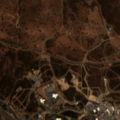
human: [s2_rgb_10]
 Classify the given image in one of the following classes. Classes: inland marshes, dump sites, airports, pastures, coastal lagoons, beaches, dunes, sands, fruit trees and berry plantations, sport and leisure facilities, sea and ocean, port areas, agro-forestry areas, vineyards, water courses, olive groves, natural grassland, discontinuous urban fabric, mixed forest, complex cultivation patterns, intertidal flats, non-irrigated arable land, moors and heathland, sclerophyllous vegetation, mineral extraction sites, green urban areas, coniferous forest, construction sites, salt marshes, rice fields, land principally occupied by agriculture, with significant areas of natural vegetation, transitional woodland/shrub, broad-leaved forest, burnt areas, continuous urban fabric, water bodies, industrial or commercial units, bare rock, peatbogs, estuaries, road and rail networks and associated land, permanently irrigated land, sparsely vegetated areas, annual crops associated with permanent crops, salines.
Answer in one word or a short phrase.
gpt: mineral extraction sites, agro-forestry areas, transitional woodland/shrub